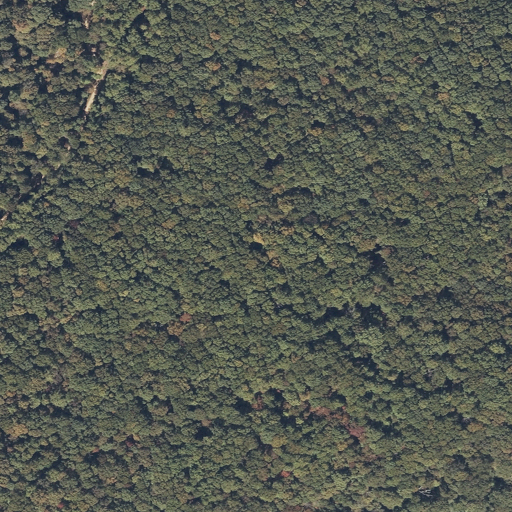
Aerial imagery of mountain in Alabama named Bice Mountain containing only deciduous forest